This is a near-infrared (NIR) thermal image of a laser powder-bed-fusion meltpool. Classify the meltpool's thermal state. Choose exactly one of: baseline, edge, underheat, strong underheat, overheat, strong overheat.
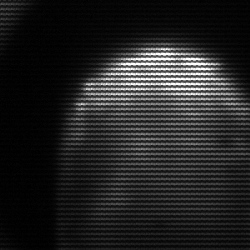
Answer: strong underheat